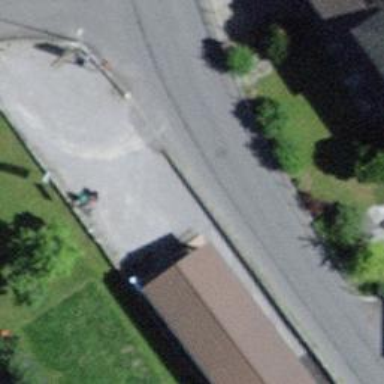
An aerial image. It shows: Parking area.